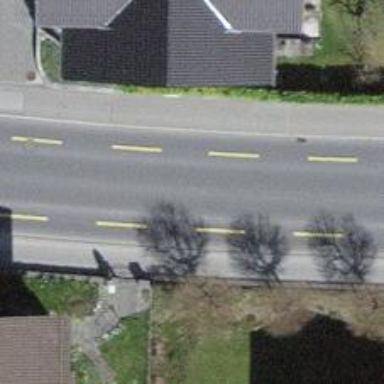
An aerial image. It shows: Secondary road with designated cycle lane.